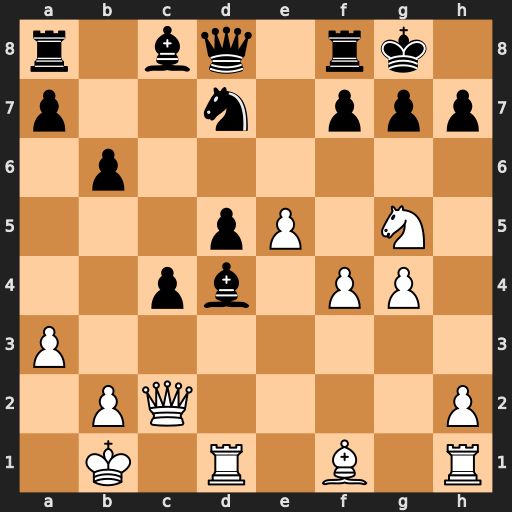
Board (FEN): r1bq1rk1/p2n1ppp/1p6/3pP1N1/2pb1PP1/P7/1PQ4P/1K1R1B1R
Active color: w
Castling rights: -
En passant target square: -
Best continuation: Qxh7#